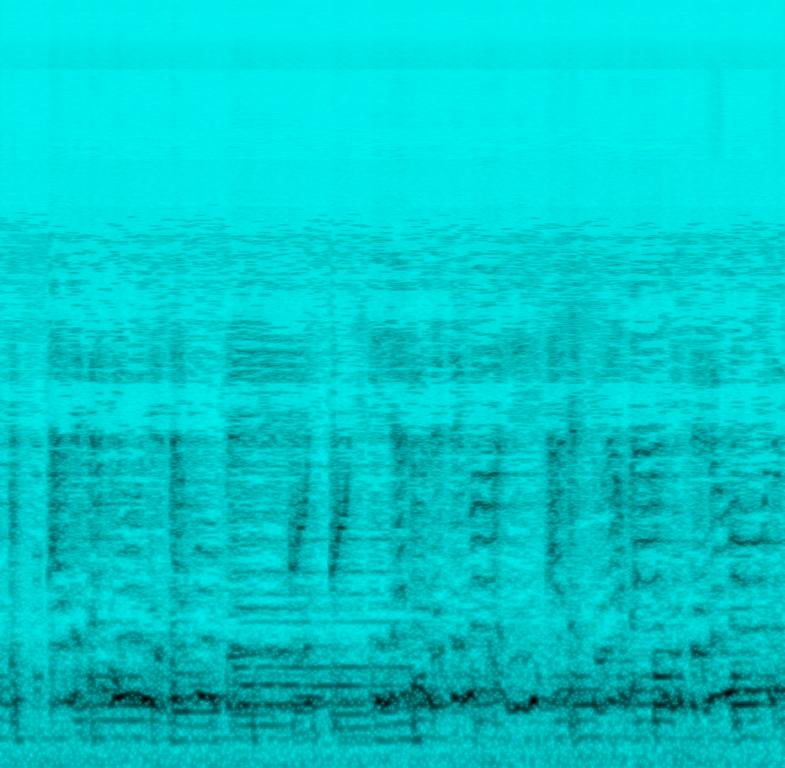
A kids voice is singing along to a funky bassline and little trumpet slides along with sound effects that could belong to a tv show. This audio is an amateur recording and of poor audio-quality.